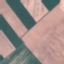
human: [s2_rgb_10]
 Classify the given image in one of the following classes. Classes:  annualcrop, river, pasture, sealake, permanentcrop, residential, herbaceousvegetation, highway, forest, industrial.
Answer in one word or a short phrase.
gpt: AnnualCrop